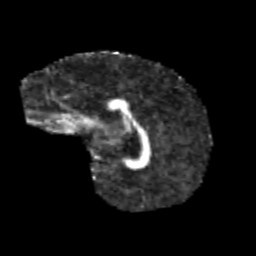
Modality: FA
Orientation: sagittal
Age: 9
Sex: female
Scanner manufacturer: siemens
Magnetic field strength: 3 T
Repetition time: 3.8 s
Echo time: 0.07 s